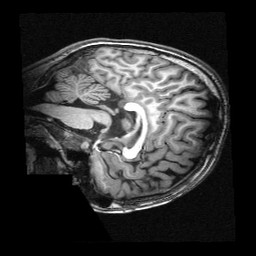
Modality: T1w
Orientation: sagittal
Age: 14
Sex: female
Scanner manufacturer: siemens
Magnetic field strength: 3 T
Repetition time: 2.3 s
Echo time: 0.00336 s